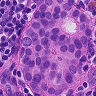
Metastatic tissue present: yes